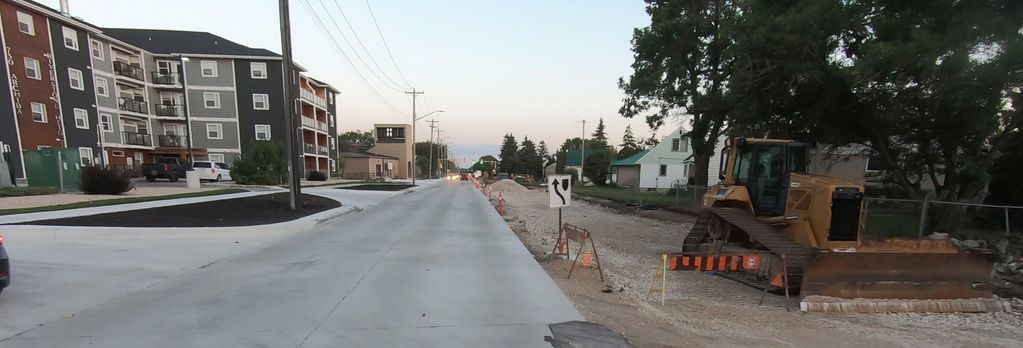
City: winnipeg